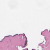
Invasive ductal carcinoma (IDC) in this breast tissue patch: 0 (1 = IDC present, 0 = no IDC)